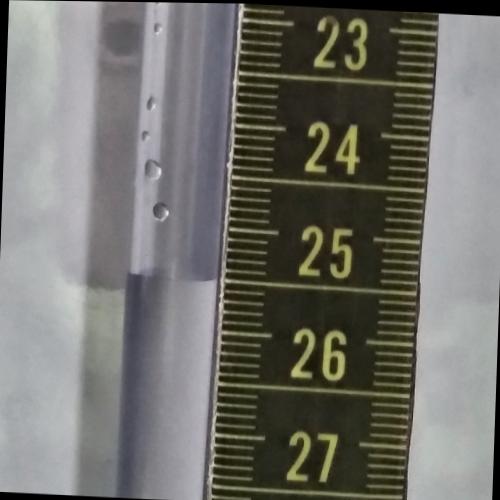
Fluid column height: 25.5 cm